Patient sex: M
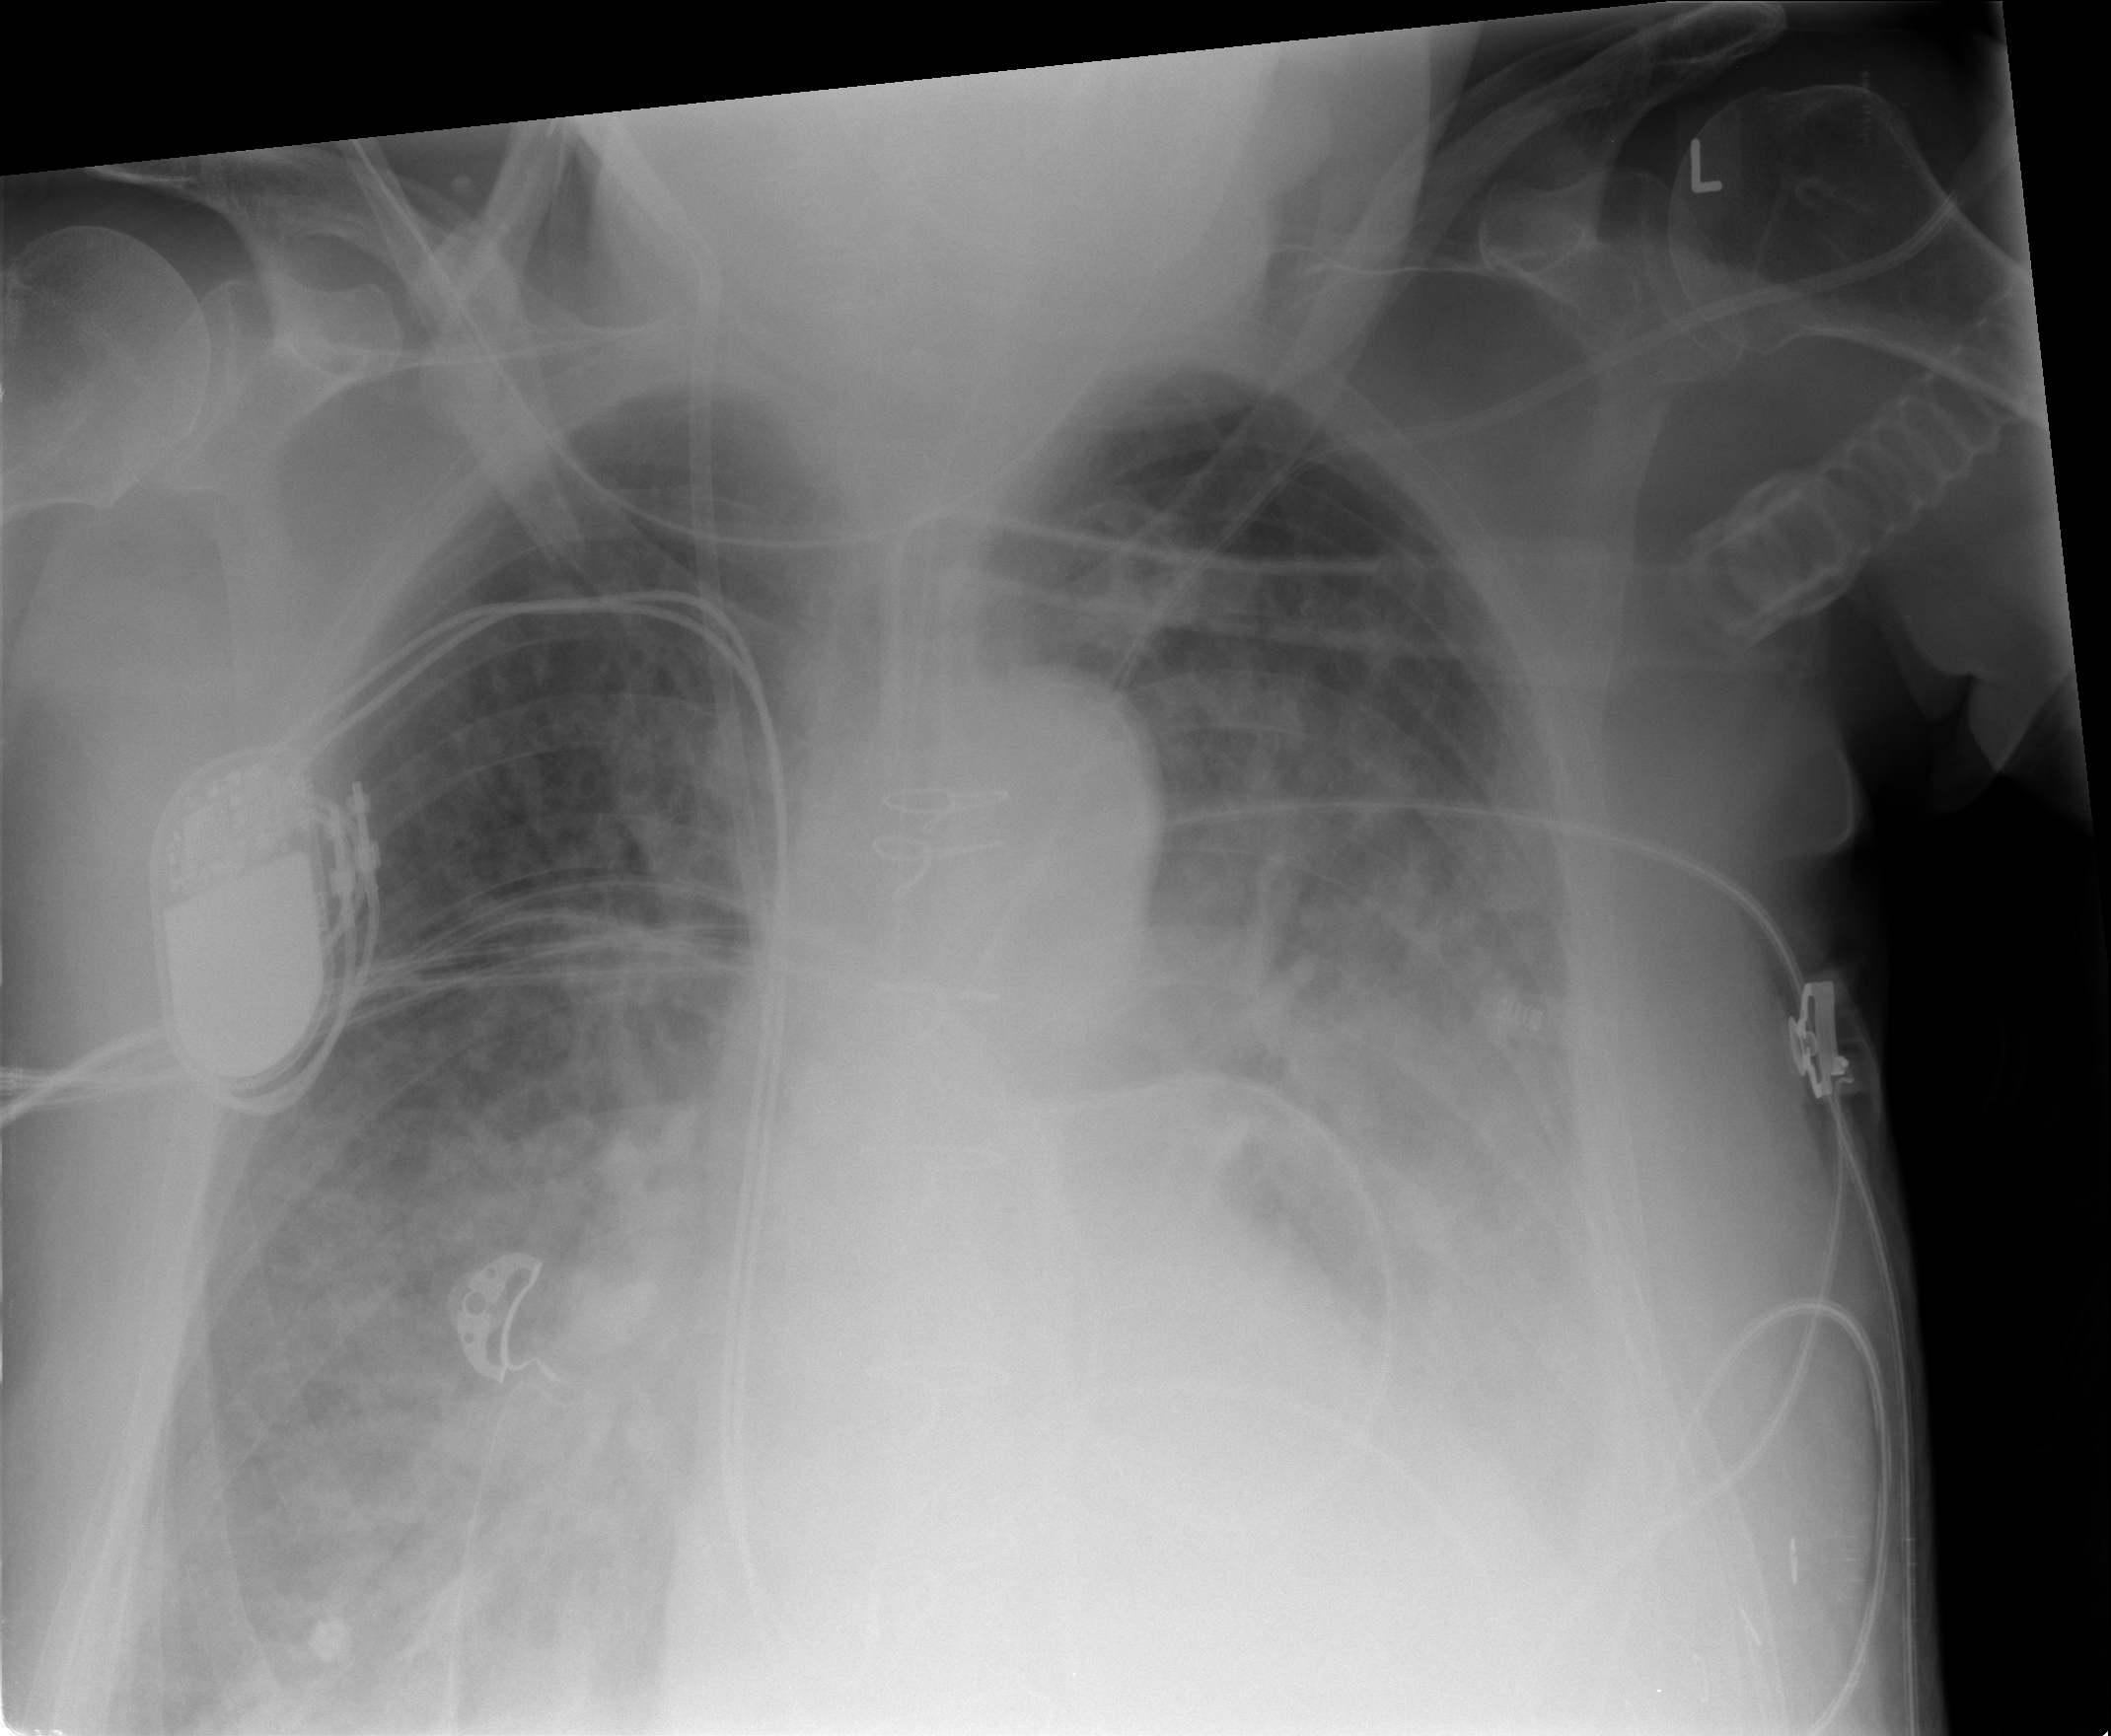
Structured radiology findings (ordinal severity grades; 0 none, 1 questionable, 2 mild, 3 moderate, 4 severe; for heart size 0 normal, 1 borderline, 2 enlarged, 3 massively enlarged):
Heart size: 2
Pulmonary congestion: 3
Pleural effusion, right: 2
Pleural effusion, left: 3
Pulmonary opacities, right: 3
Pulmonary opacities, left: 3
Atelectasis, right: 2
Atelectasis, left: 3